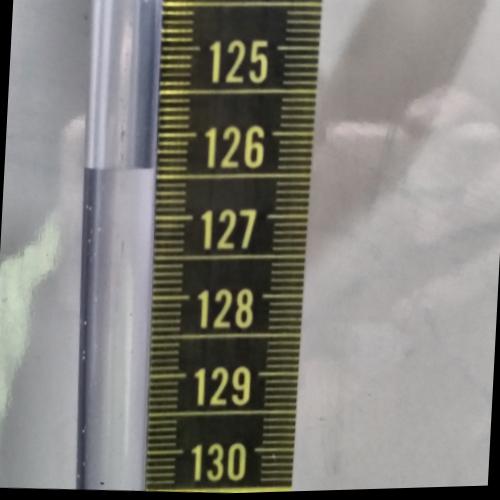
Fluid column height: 126.4 cm